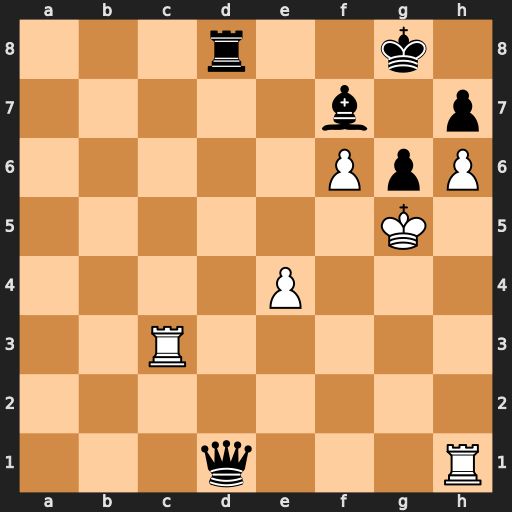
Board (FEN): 3r2k1/5b1p/5PpP/6K1/4P3/2R5/8/3q3R
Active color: w
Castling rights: -
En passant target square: -
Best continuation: Rxd1 Rxd1 Rc8+ Be8 Rxe8+ Kf7 Re7+